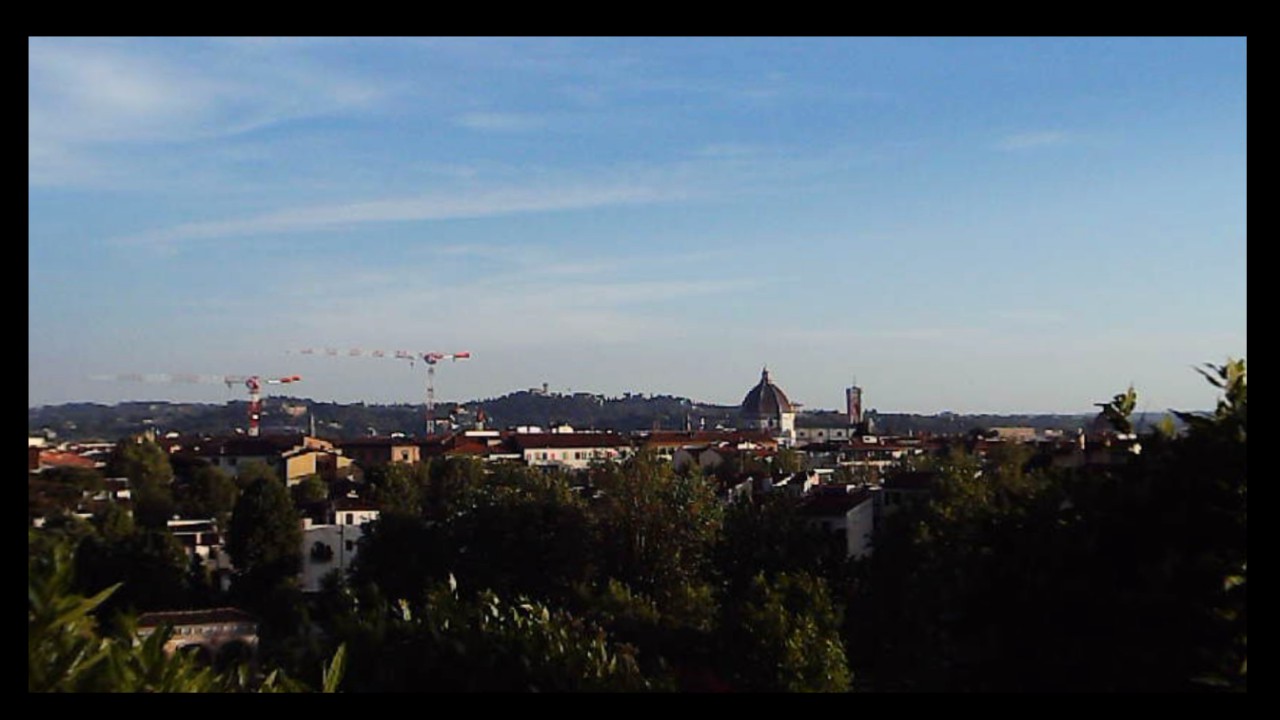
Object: Betafpv air75